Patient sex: M
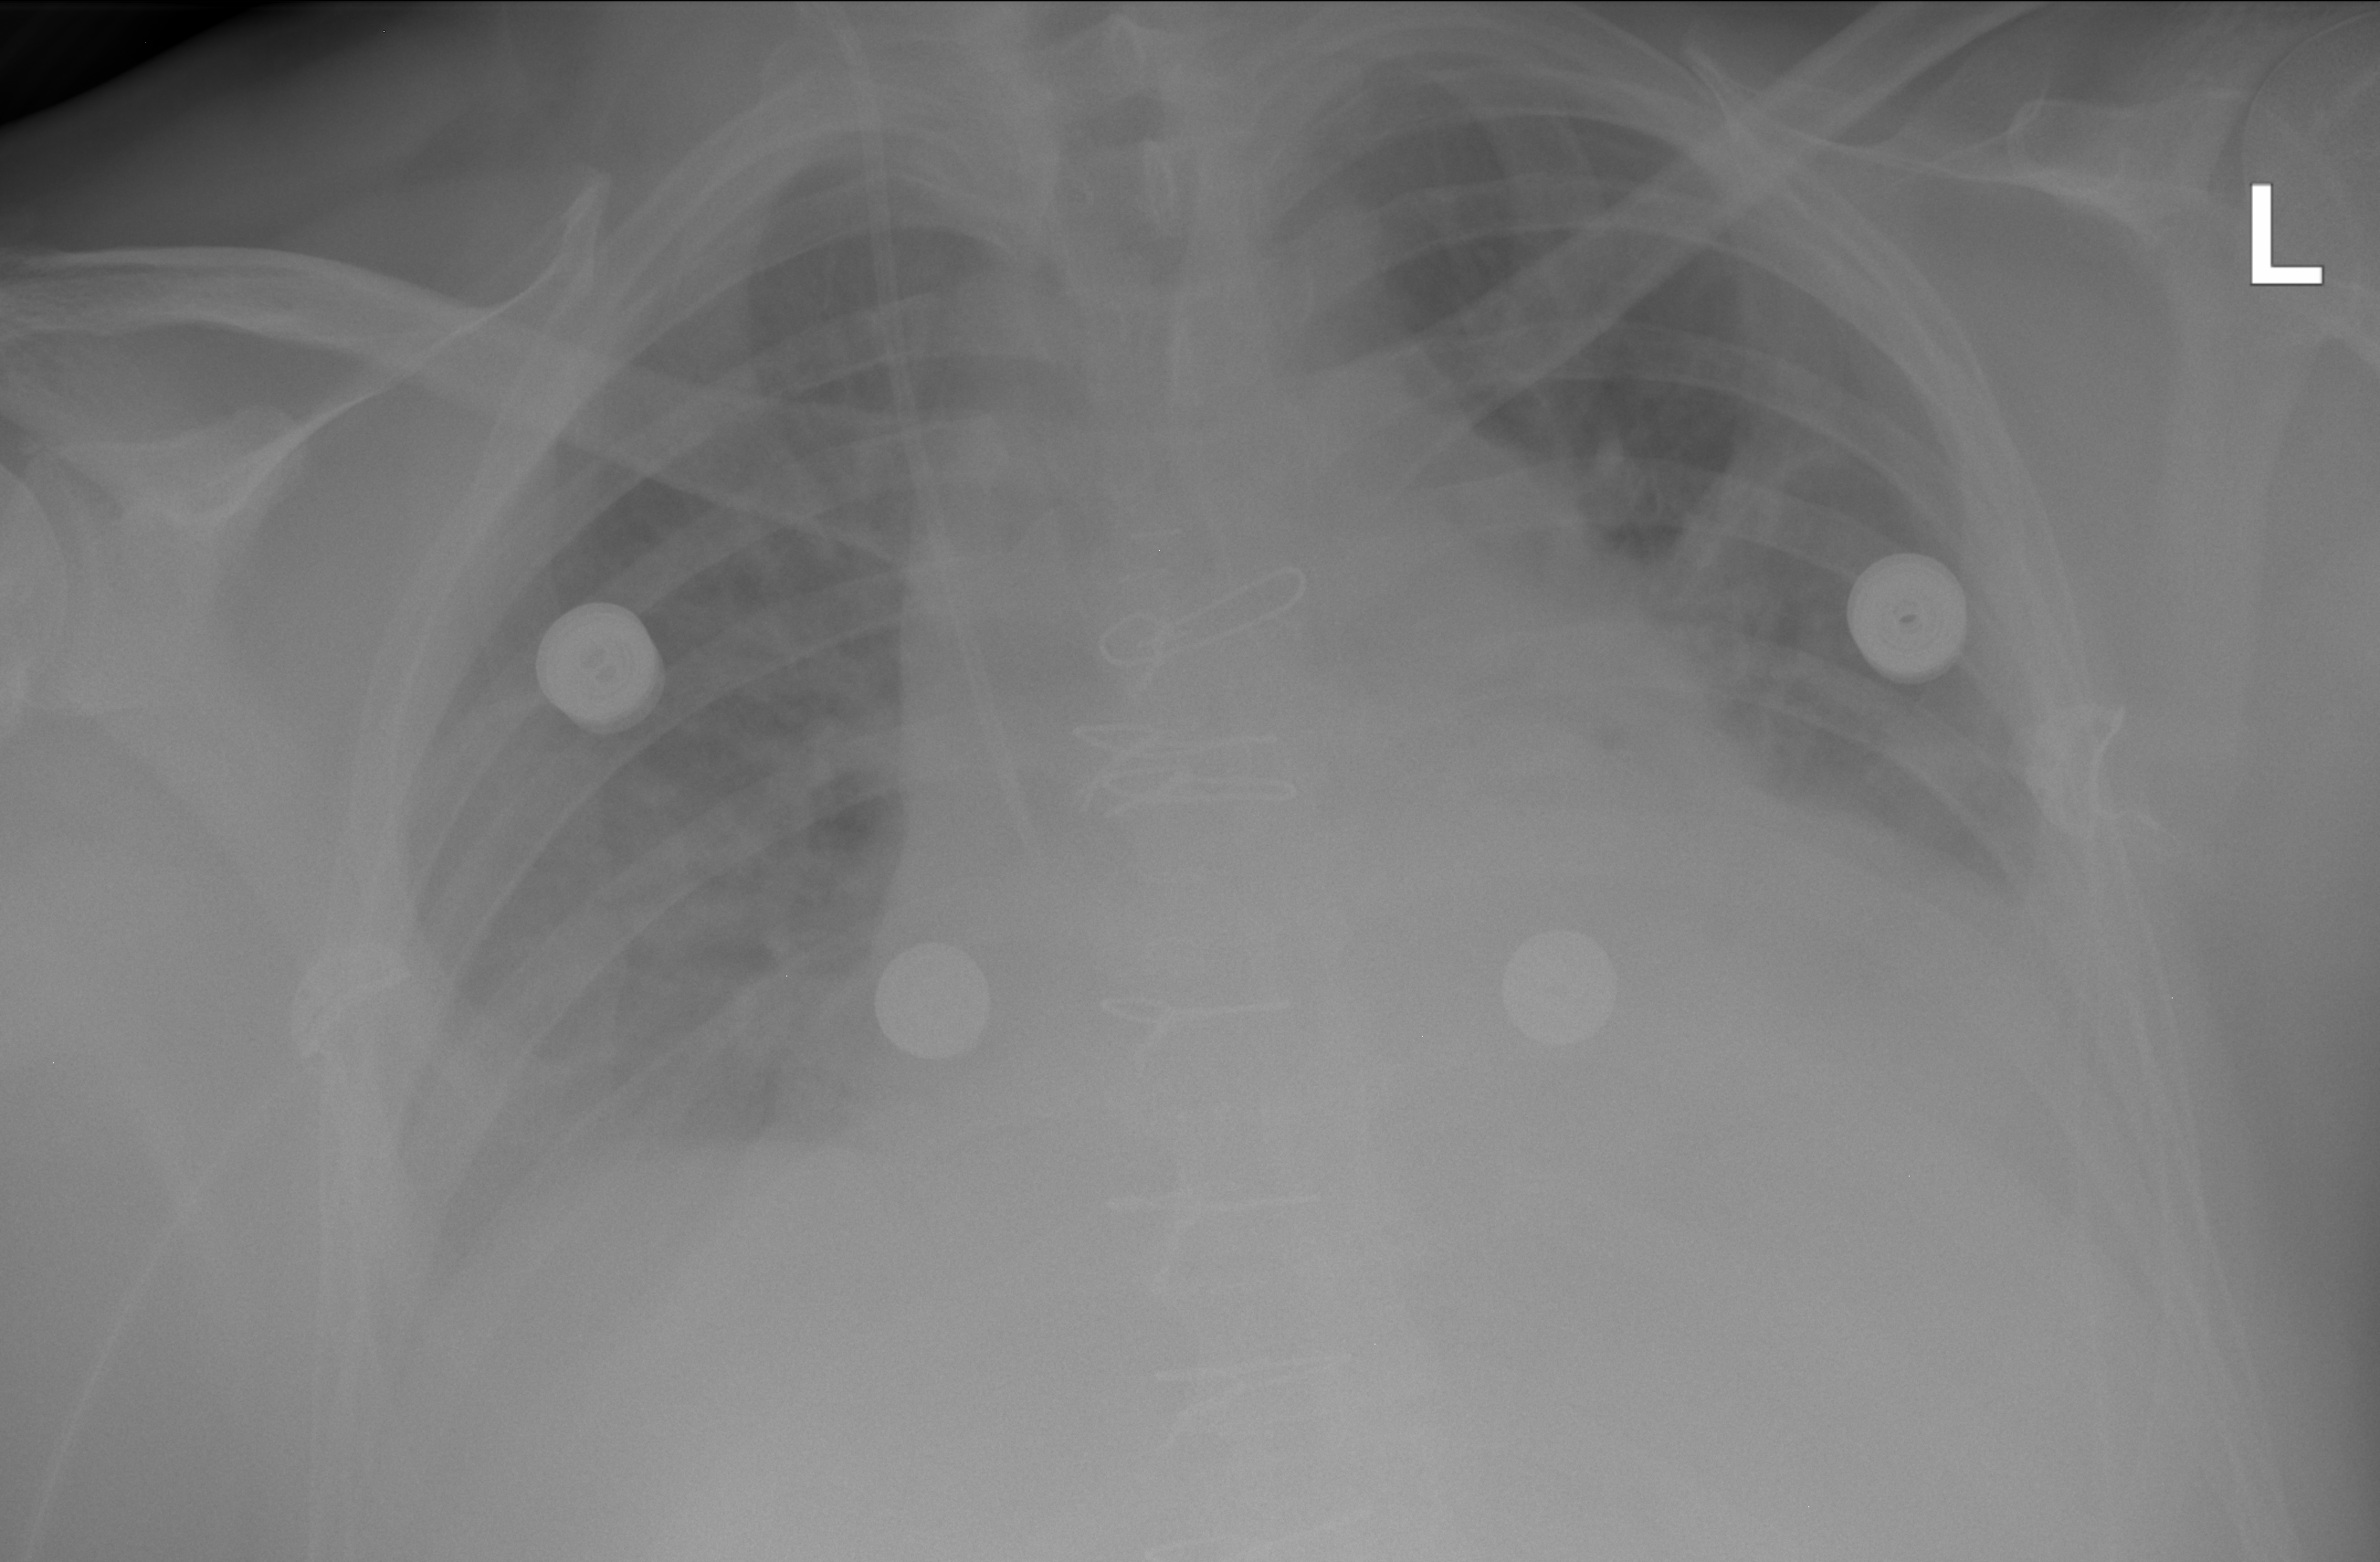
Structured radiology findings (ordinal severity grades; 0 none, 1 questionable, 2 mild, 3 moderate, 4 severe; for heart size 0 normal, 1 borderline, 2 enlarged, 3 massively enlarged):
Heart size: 2
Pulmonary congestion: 2
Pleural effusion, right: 2
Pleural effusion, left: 2
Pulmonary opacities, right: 0
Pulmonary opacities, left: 0
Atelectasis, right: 0
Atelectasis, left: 0